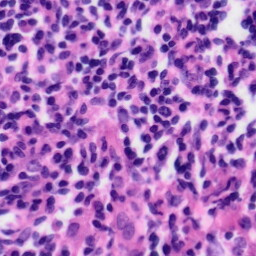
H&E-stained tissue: Tonsil